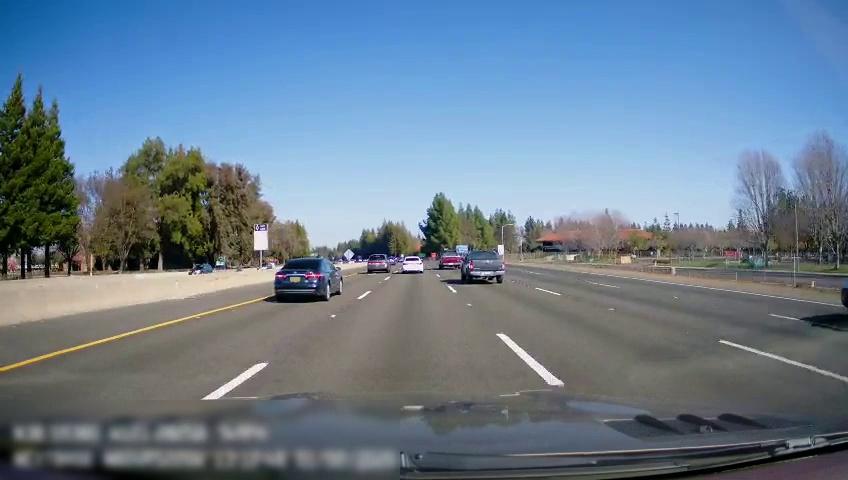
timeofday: Day
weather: Sunny
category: Vehicles | Car
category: Vehicles | Car
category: Drivable Space
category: Drivable Space
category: Vehicles | Truck
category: Vehicles | Truck
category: Vehicles | SUV
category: Vehicles | SUV
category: Vehicles | Car
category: Vehicles | Car
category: Lanes | Alternate Lane
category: Lanes | Alternate Lane
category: Lanes | Alternate Lane
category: Lanes | Current Lane
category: Lanes | Current Lane
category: Lanes | Alternate Lane
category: Traffic | Signs
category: Traffic | Signs